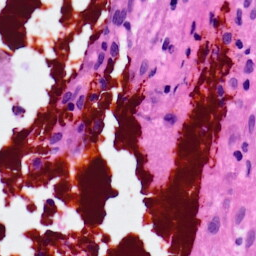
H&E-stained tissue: Lung